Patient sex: M
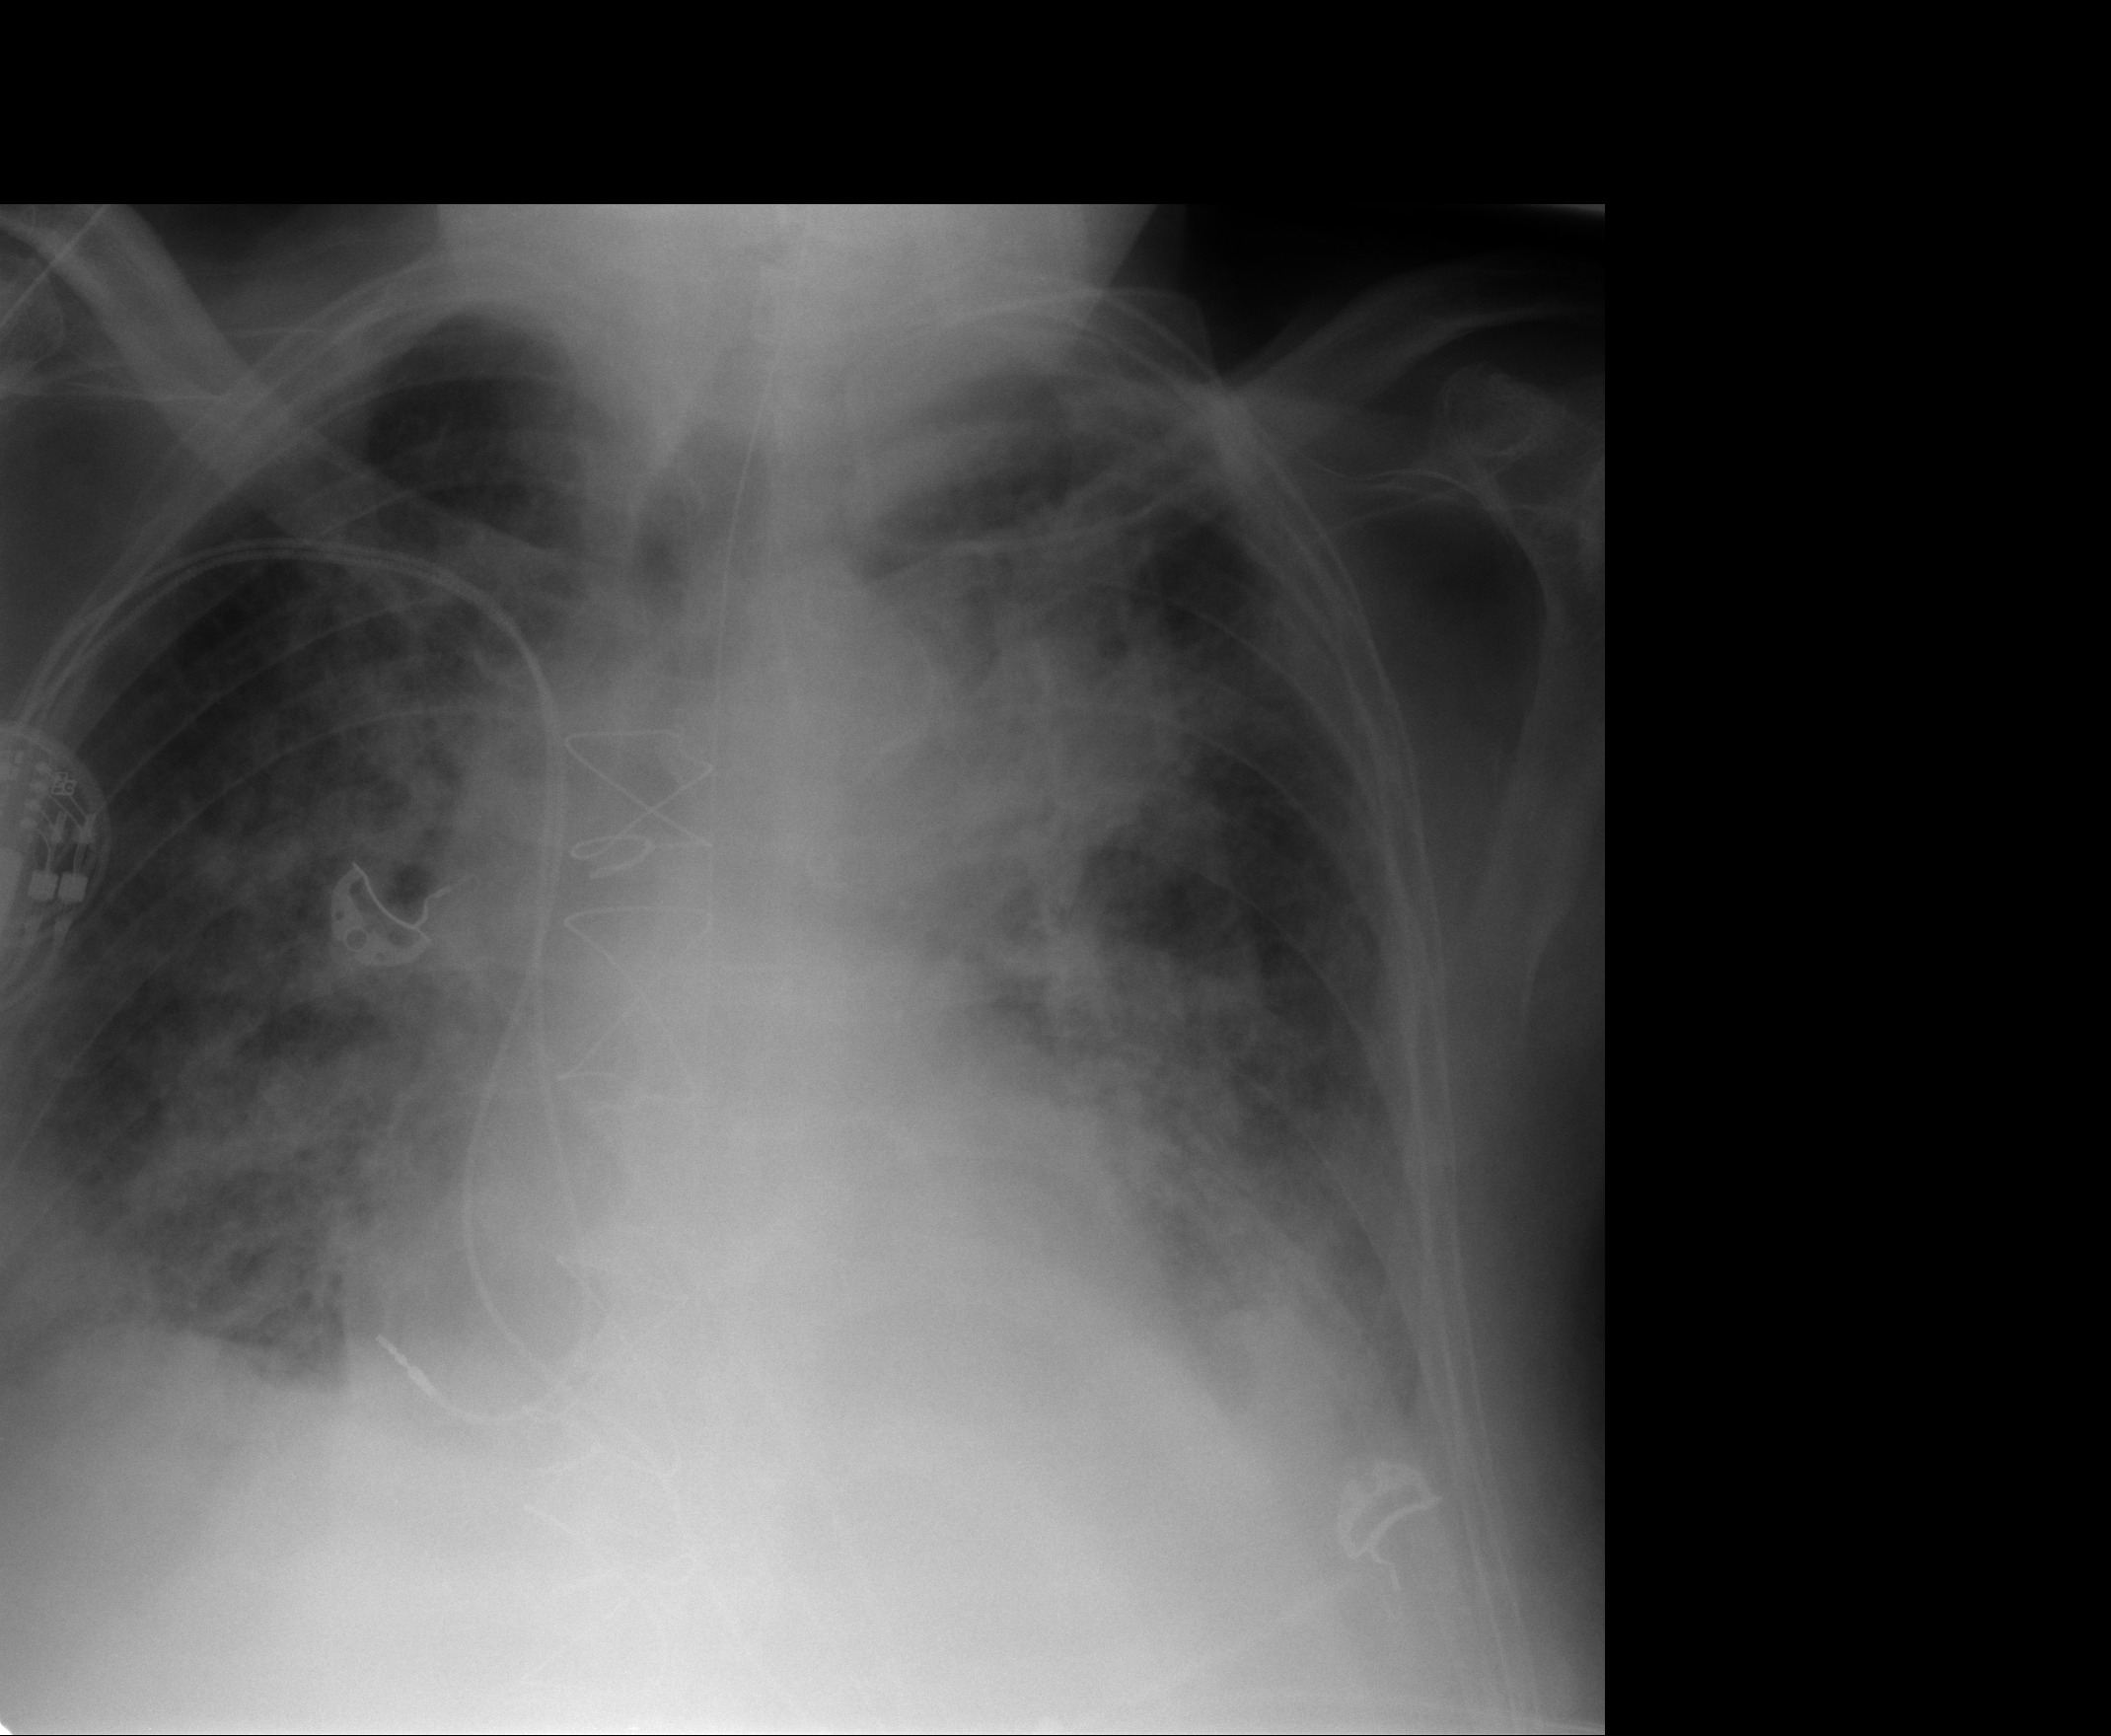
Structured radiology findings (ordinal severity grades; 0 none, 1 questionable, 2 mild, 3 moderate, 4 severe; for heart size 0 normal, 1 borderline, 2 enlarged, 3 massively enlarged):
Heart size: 2
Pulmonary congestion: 3
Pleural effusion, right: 2
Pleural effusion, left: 2
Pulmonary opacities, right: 3
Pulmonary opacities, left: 3
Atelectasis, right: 2
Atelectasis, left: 2